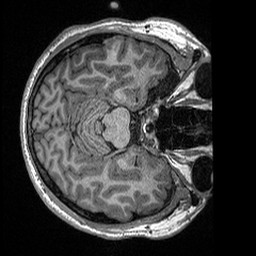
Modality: T1w
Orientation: axial
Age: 24
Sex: male
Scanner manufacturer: siemens
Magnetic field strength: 3 T
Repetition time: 2.3 s
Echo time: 0.00298 s